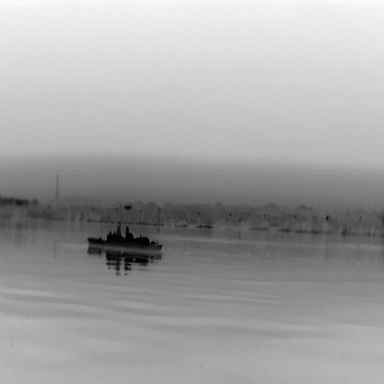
There is a warship in the infrared image.